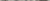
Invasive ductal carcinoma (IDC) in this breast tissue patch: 0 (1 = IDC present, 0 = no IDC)